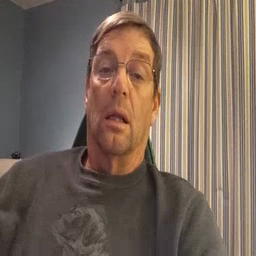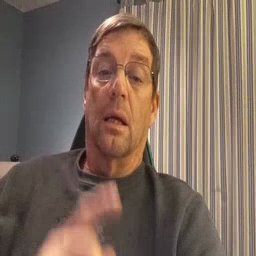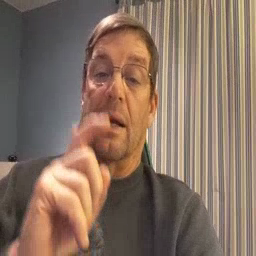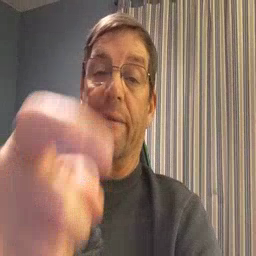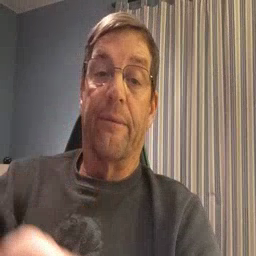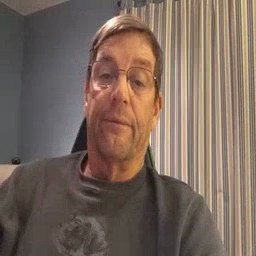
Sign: gift